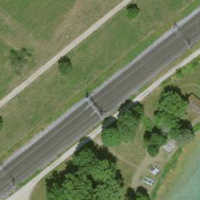
EUNIS habitat code: 24
Species observed at this site:
Hippocrepis emerus
Euphorbia cyparissias
Campanula glomerata